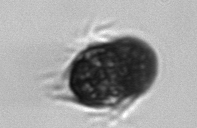
Label: Mesodinium